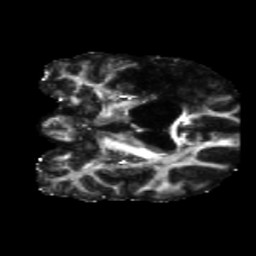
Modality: FA
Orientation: coronal
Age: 61
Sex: male
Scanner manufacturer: siemens
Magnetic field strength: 3 T
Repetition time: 5.47 s
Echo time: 0.0854 s